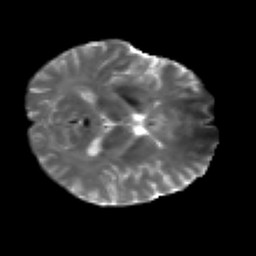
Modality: T2w
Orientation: axial
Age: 33
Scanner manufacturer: siemens
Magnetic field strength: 3 T
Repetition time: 2.2 s
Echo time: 0.084 s